Question: I'm trying to figure out why this works fine:
'''
JSONObject currentFilm = filmArray.getJSONObject(i);
// Extract the value for individual keys from JSONObject results
int voteCount = currentFilm.getInt("vote_count");
'''
but this throws an exception for runtime error in AsyncTask:
'''
JSONObject currentFilm = filmArray.getJSONObject(i);
// Extract the value for individual keys from JSONObject results
int voteCount = currentFilm.getInt(Resources.getSystem().getString(R.string.vote_count));
'''
Is it not fetching the vote_count string "vote_count" from the String xml file? Shouldn't it be the same thing?
Stack trace:

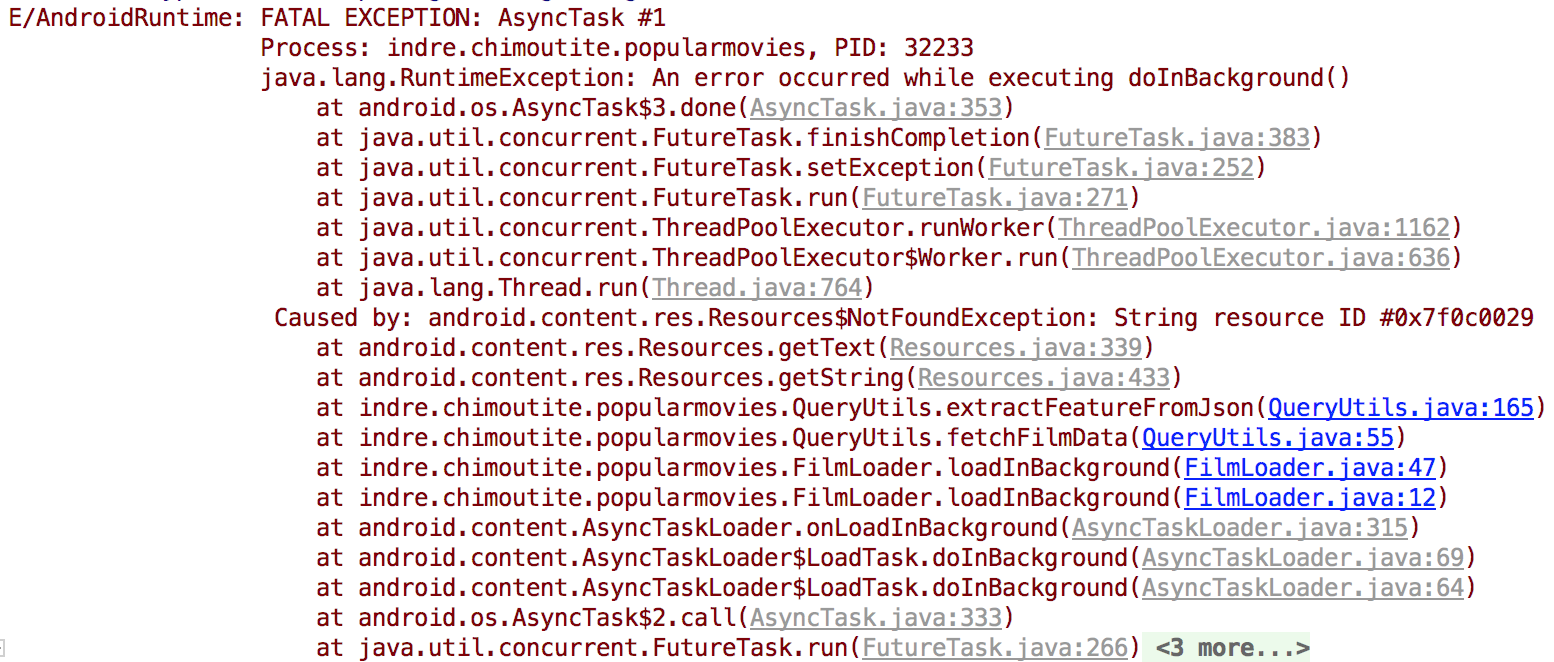
Answer: 'Resources.getSystem()' references to the system resources and not your app specific resource. Based on the <URL>:
> Return a global shared Resources object that provides access to (), and is not configured for
the current screen (can not use dimension units, does not change based
on orientation, etc).
So 'Resources.getSystem().getString(R.string.vote_count)' would search in system only and not in your app. It won't find it since there is no String with id 'vote_count' in the system.
use 'context.getResources().getString(R.string.vote_count)' or 'context.getString(R.string.vote_count)' instead.